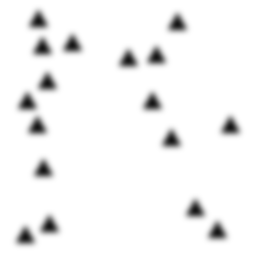
Squares: 0
Triangles: 17
Stars: 0
Total shapes: 17